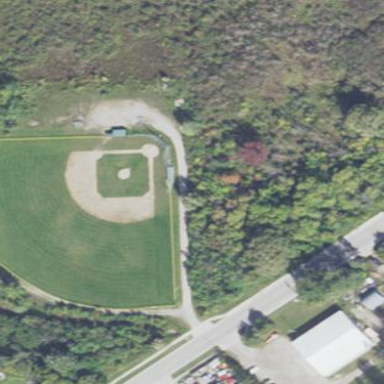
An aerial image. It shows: Baseball pitch for leisure land.